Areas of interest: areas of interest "Scenic Spot"
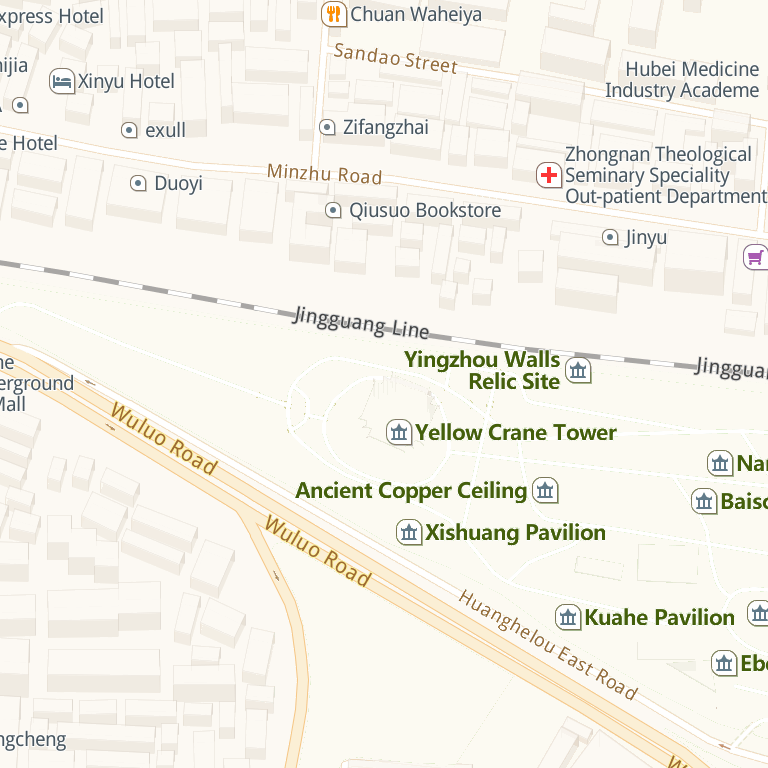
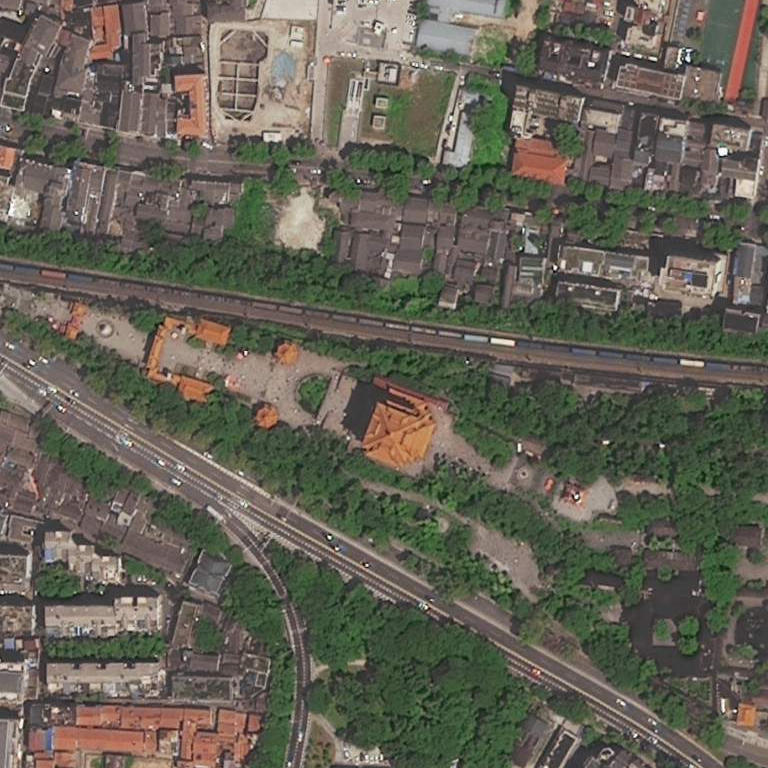